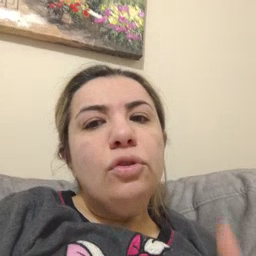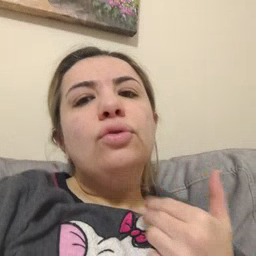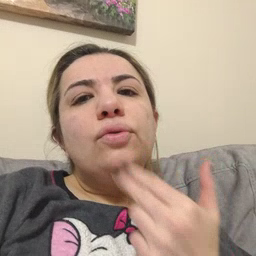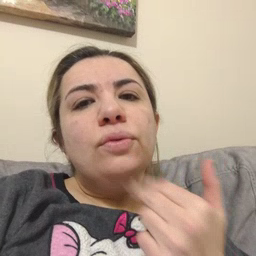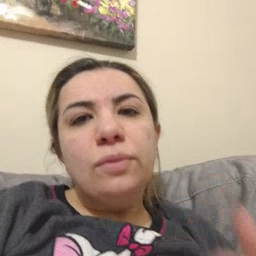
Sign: cute